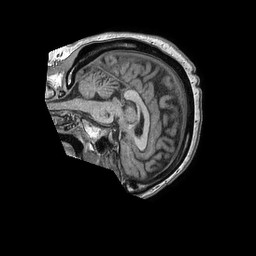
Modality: T1w
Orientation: sagittal
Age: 72
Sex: female
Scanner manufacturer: philips
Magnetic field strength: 1.5 T
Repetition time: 0.007748 s
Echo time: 0.003534 s